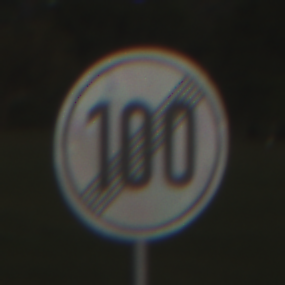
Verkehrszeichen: EndeGeschwindigkeit100
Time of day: MorningAfternoon
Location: Outdoor (Nature)
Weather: PartlyCloudy
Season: NotSpecified
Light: Natural